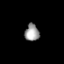
Tissue: prostate
Cell type: Fibroblasts
Senescence score: 0.7348
Nuclear area (px): 239
Mean DAPI intensity: 154.665